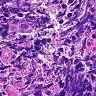
Metastatic tissue present: no